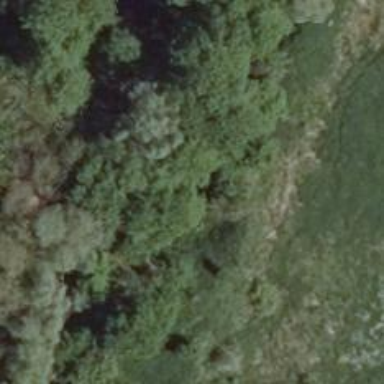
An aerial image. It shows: Row of trees in natural setting.